Question: I am trying to have a different layout during runtime depending of the hot device phone or tablet.
I'd like to have a 2 columns layout on a tablet and keep a one column layout on a phone.
I'd like also to have some controls to span on 2 columns when on table device, while on phone device the layout should be single column, I mean with many elements to show (3/4 full page height...).
Expected layout:

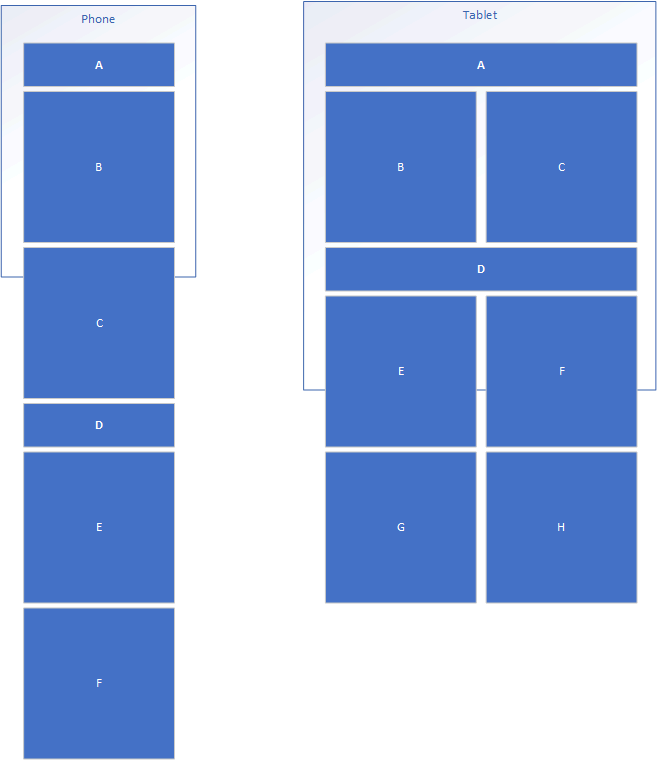
Answer: You can achieve it by taking advantage of 'OnIdiom', here is a sample in xaml: (note also the new simplified syntax for 'ColumnDefinitions' and 'RowDefinitions')
'''
<Grid RowDefinitions="*,*,*,*,*,*,*,auto"
ColumnDefinitions="50*,50*">
<BoxView BackgroundColor="Red"
Grid.Row="0"
Grid.Column="0"
Grid.ColumnSpan="2"/>
<BoxView BackgroundColor="YellowGreen"
Grid.Row="1"
Grid.Column="0"
Grid.ColumnSpan="{OnIdiom Phone=2,
Tablet=1}"/>
<BoxView BackgroundColor="Aqua"
Grid.Row="{OnIdiom Phone=2,
Tablet=1}"
Grid.Column="{OnIdiom Phone=0,
Tablet=1}"
Grid.ColumnSpan="{OnIdiom Phone=2,
Tablet=1}"/>
<BoxView BackgroundColor="Bisque"
Grid.Row="{OnIdiom Phone=3,
Tablet=2}"
Grid.Column="0"
Grid.ColumnSpan="2"/>
<BoxView BackgroundColor="Purple"
Grid.Row="{OnIdiom Phone=4,
Tablet=3}"
Grid.Column="0"
Grid.ColumnSpan="{OnIdiom Phone=2,
Tablet=1}"/>
<BoxView BackgroundColor="Blue"
Grid.Row="{OnIdiom Phone=4,
Tablet=3}"
Grid.Column="{OnIdiom Phone=0,
Tablet=1}"
Grid.ColumnSpan="{OnIdiom Phone=2,
Tablet=1}"/>
<BoxView BackgroundColor="DimGray"
Grid.Row="{OnIdiom Phone=6,
Tablet=4}"
Grid.Column="0"
Grid.ColumnSpan="{OnIdiom Phone=2,
Tablet=1}"/>
<BoxView BackgroundColor="HotPink"
Grid.Row="{OnIdiom Phone=7,
Tablet=4}"
Grid.Column="{OnIdiom Phone=0,
Tablet=1}"
Grid.ColumnSpan="{OnIdiom Phone=2,
Tablet=1}"/>
</Grid>
'''
<URL>
<URL>